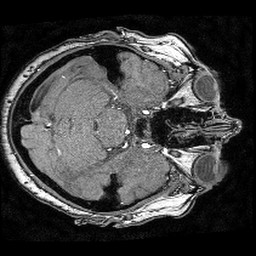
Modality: angio
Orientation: axial
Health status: ill
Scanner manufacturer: philips
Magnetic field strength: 3 T
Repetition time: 0.01878 s
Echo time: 0.003494 s